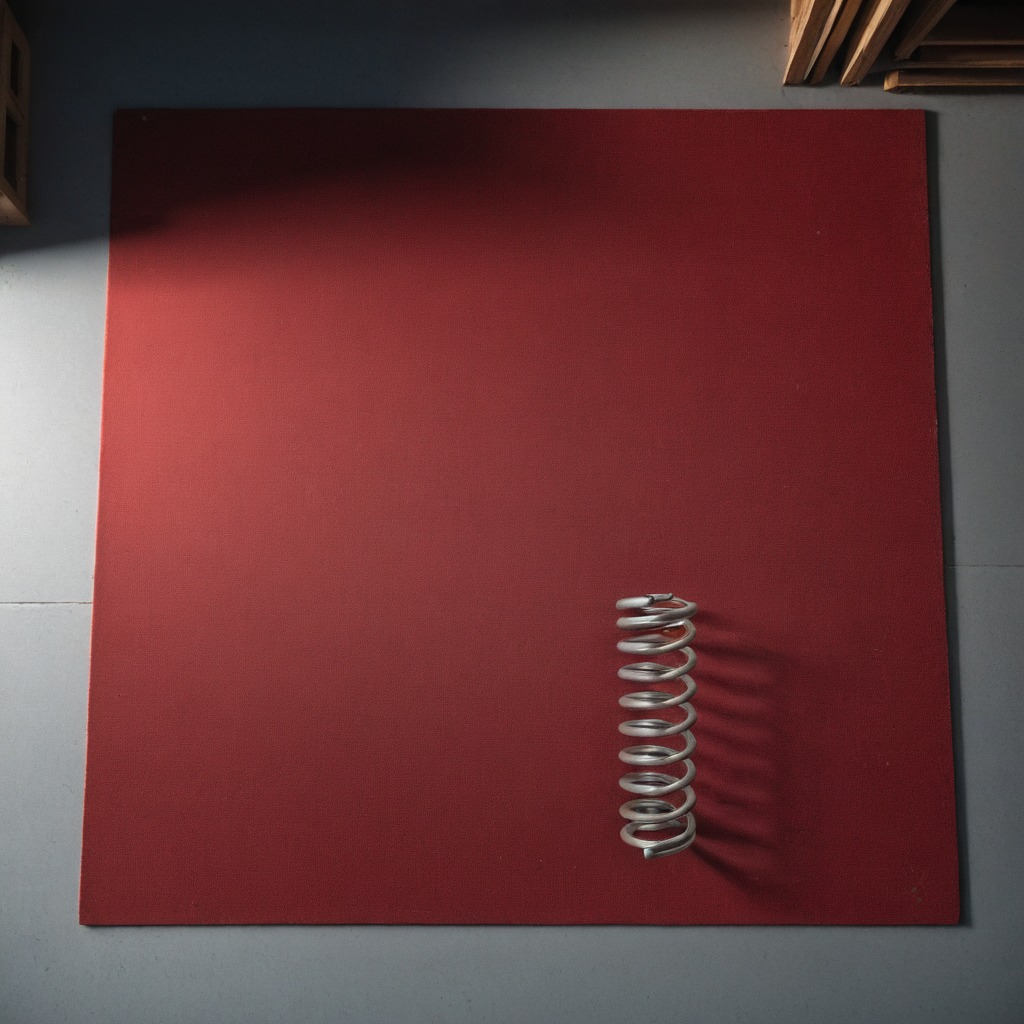
A coiled metal spring lies on a clean granite tabletop.